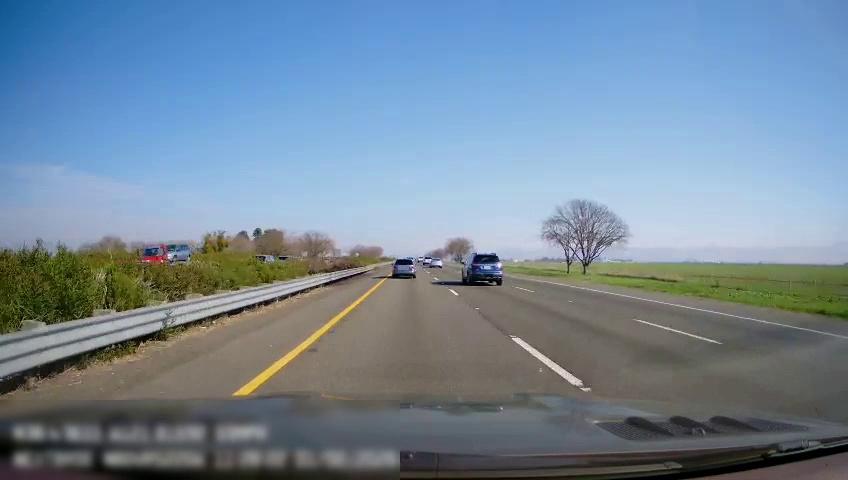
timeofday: Day
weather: Sunny
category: Drivable Space
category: Vehicles | Truck
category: Vehicles | SUV
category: Vehicles | SUV
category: Vehicles | SUV
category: Vehicles | SUV
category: Vehicles | SUV
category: Vehicles | Car
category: Vehicles | Car
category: Lanes | Current Lane
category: Lanes | Current Lane
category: Lanes | Alternate Lane
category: Lanes | Alternate Lane